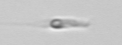
Label: flagellate_morphotype3